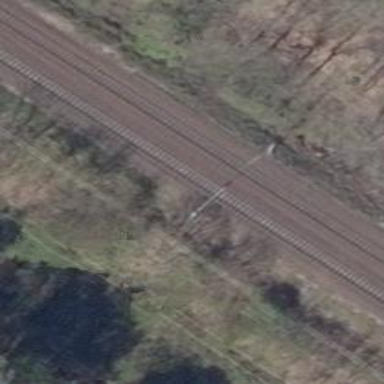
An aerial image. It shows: Railway with electrified contact lines running along embankment.